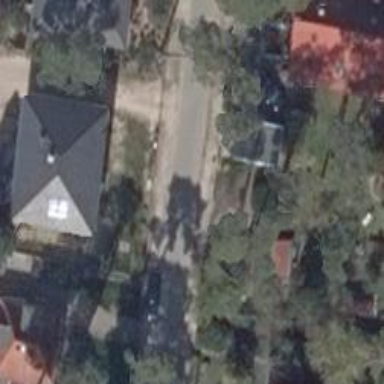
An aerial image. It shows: Driveway.